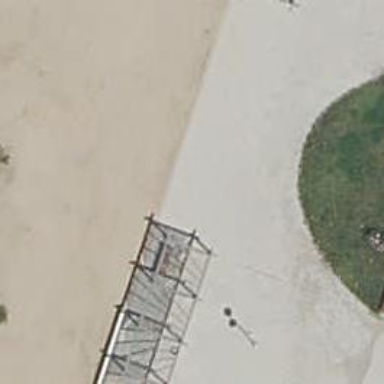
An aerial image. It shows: Bench.